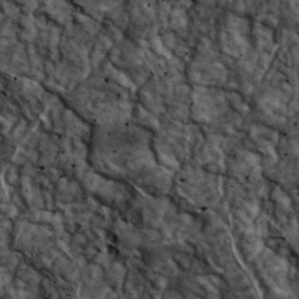
Label: non_frost